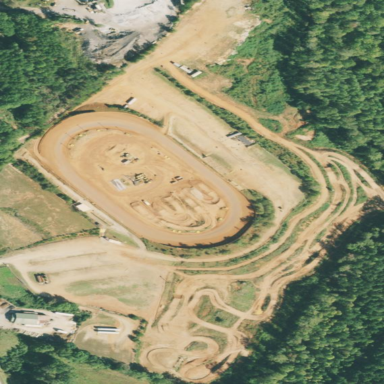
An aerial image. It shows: Sports center tailored for motor sports enthusiasts.